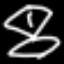
Label: hourglass